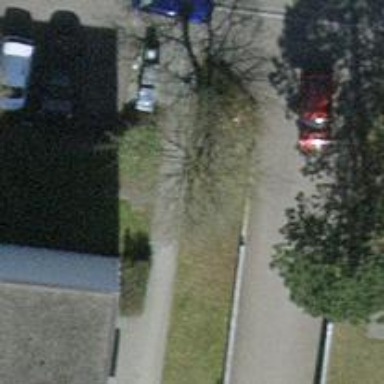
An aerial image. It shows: Entrance with barrier.